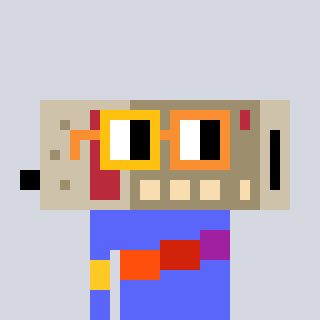
a pixel art character with square yellow and orange glasses, a cordless phone-shaped head and a purple-colored body on a cool background